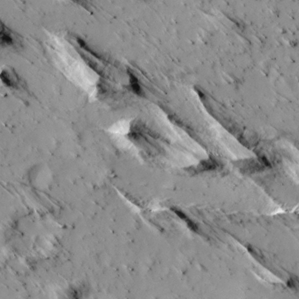
Label: non_frost